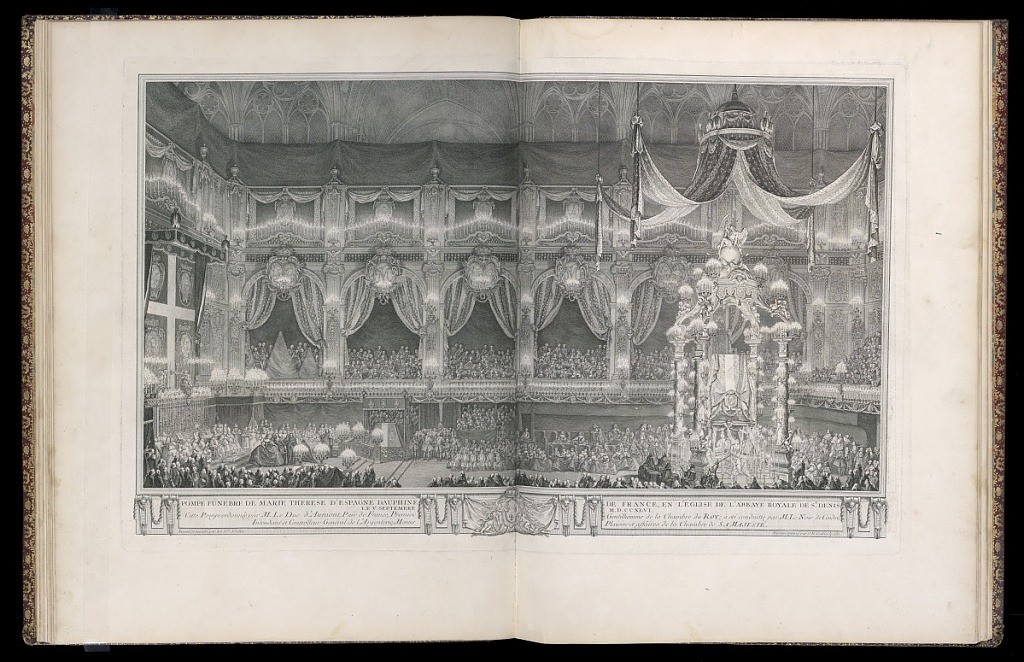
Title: Pompe funèbre de Marie Thérèse d’Espagne Dauphine de France, en l’église de l’abbaye royale de St. Denis le V septembre M.D.CCXLVI
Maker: Charles-Nicolas Cochin the younger, French, 1715–1790
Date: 1756
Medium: Etching and engraving on laid paper
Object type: Bound print
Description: Interior view of the church of St. Denis during the funeral ceremony for Marie Thérèse of Spain. Highly decorated interior with vaulted ceilings, stained-glass windows, candelabra, and drapery. On a mezzanine level, large arched niches similar to opera boxes full of seated figures. At the center of each arch, a large ornamented escutcheon surmounted by a crown. At the ground level, crowds of figures sit and stand for the service. An ornate baldachin at right, the columns of which are decorated with many candelabra. At the center of the baldachin is a hanging shroud, below which is a skull and a cross. Above the baldachin, a large hanging canopy, the fabric of which is decorated with a pattern of fleurs de lys.